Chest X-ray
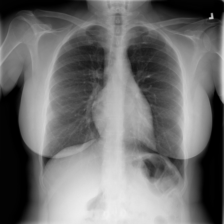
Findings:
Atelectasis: negative
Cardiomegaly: negative
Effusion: negative
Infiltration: negative
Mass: negative
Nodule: negative
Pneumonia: negative
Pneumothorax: negative
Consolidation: negative
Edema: negative
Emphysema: negative
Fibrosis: negative
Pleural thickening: negative
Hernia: negative